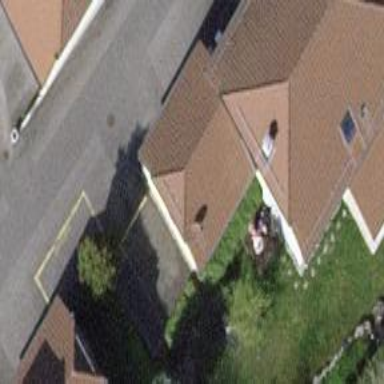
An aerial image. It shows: Garage building.